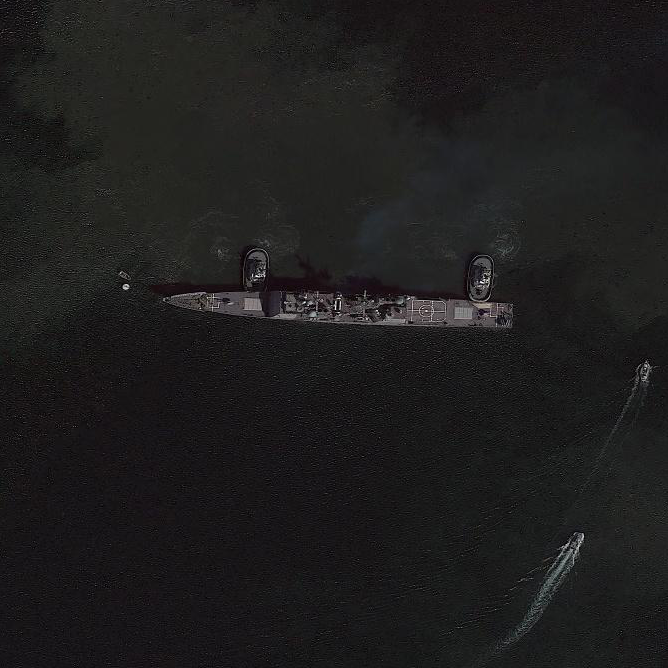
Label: cruiser